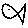
Label: fish